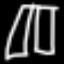
Label: pants